Question: I have a working Android app that uses the 'armeabi' libraries for SQLCipher but I cannot make the app work for 'x86'.
When I try and debug the app on an x86 device I can step through the app until the call to 'SQLiteDatabase.loadLibs(this);' which results in 'A/libc: Fatal signal 11 (SIGSEGV) at 0xdeadbaad (code=1)'
I've checked the library loading in logcat;
'''
D/dalvikvm? Trying to load lib /data/data/com.eglootech.sqlcipher/lib/libstlport_shared.so 0x42562c10
D/dalvikvm? Added shared lib /data/data/com.eglootech.sqlcipher/lib/libstlport_shared.so 0x42562c10
D/dalvikvm? No JNI_OnLoad found in /data/data/com.eglootech.sqlcipher/lib/libstlport_shared.so 0x42562c10, skipping init
D/dalvikvm? Trying to load lib /data/data/com.eglootech.sqlcipher/lib/libsqlcipher_android.so 0x42562c10
D/dalvikvm? Added shared lib /data/data/com.eglootech.sqlcipher/lib/libsqlcipher_android.so 0x42562c10
D/dalvikvm? No JNI_OnLoad found in /data/data/com.eglootech.sqlcipher/lib/libsqlcipher_android.so 0x42562c10, skipping init
D/dalvikvm? Trying to load lib /data/data/com.eglootech.sqlcipher/lib/libdatabase_sqlcipher.so 0x42562c10
D/dalvikvm? Added shared lib /data/data/com.eglootech.sqlcipher/lib/libdatabase_sqlcipher.so 0x42562c10
I/Database? JNI_OnLoad called
I/Database? JNI_OnLoad register methods
'''
'''
D/dalvikvm? Trying to load lib /data/app-lib/com.eglootech.electorlookup-2/libstlport_shared.so 0x41c3e430
D/dalvikvm? Added shared lib /data/app-lib/com.eglootech.electorlookup-2/libstlport_shared.so 0x41c3e430
D/dalvikvm? No JNI_OnLoad found in /data/app-lib/com.eglootech.electorlookup-2/libstlport_shared.so 0x41c3e430, skipping init
D/dalvikvm? Trying to load lib /data/app-lib/com.eglootech.electorlookup-2/libsqlcipher_android.so 0x41c3e430
D/dalvikvm? Added shared lib /data/app-lib/com.eglootech.electorlookup-2/libsqlcipher_android.so 0x41c3e430
D/dalvikvm? No JNI_OnLoad found in /data/app-lib/com.eglootech.electorlookup-2/libsqlcipher_android.so 0x41c3e430, skipping init
D/dalvikvm? Trying to load lib /data/app-lib/com.eglootech.electorlookup-2/libdatabase_sqlcipher.so 0x41c3e430
D/dalvikvm? Added shared lib /data/app-lib/com.eglootech.electorlookup-2/libdatabase_sqlcipher.so 0x41c3e430
A/libc? Fatal signal 11 (SIGSEGV) at 0xdeadbaad (code=1), thread 2313 (h.electorlookup)
'''
Why would the 'JNI_OnLoad' calls be missing?
I can step into the I can step into the the call to the 'SQLiteDatabase.loadLibs(this);' and the error comes from 'SQLiteDatabase' and the call to 'loadLibs(android.content.Context context, java.io.File workingDir)' where 'workingDir' is '/data/data/com.eglootech.sqlcipher/files'.
I have included both the 'armeabi' and 'x86' native libraries in the same way within my Android Studio project;

These are the binaries you download from SQLCipher and then each platform directory is zipped under a 'lib' folder and then the zip renamed to '.jar'. They appear in the list as 'lib.armeabi' and 'lib.x86' although they are nested folders within the '.jar'.
Then in Gradle I have the following that should make sure the native files are copied across;
'''
dependencies {
compile fileTree(dir: 'libs', include: '*.jar')
}
'''
Is there a reason the native libraries would not be included for 'x86'?
I have also tried including the libraries not in a '.jar' and just in a directory according to; <URL>
Again the app works in 'armeabi' but not 'x86'.
The app can work on 'x86' with just the 'armeabi' libraries but the performance suffers because of the virtualisation and we want to prove with the correct native libraries 'x86' performs as well if not better.
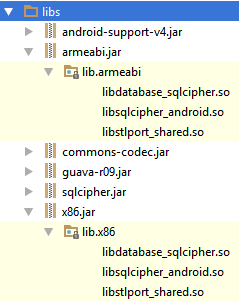
Answer: The original problem was due to the structure of the '.jar' folder and it not locating the correct native library. The native libraries needed to be in a single '.jar' file.
The latest version of <URL> is distributed via an AAR package, integration within Gradle can be performed by adding the following to the 'app/build.gradle' file:
'''
repositories {
mavenCentral()
}
dependencies {
compile 'net.zetetic:android-database-sqlcipher:3.5.7@aar'
compile fileTree(include: '*.jar', dir: 'libs')
}
'''